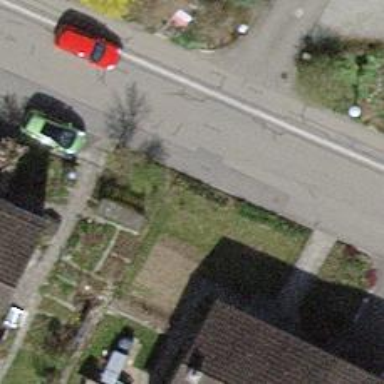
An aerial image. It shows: Residential road with asphalt surface and sidewalk on the left.